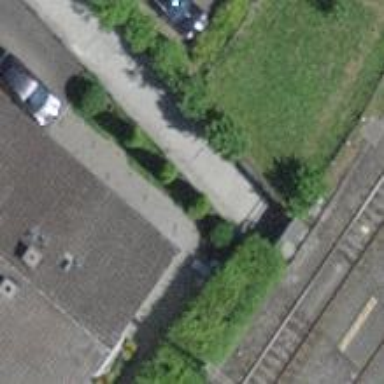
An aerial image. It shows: Tunnel footway.